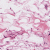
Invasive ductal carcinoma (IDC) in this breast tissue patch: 0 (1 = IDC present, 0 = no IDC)